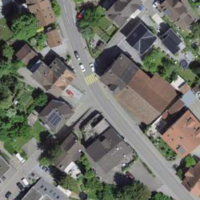
EUNIS habitat code: 54
Species observed at this site:
Corvus frugilegus
Filipendula ulmaria